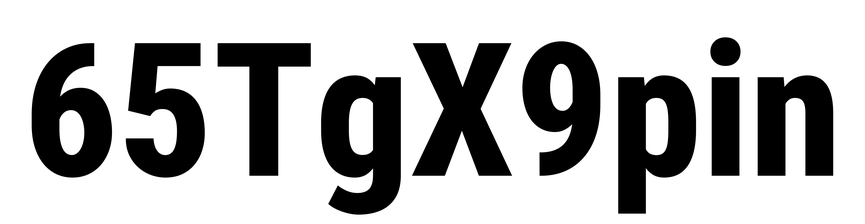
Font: Roboto_Condensed_ExtraBold